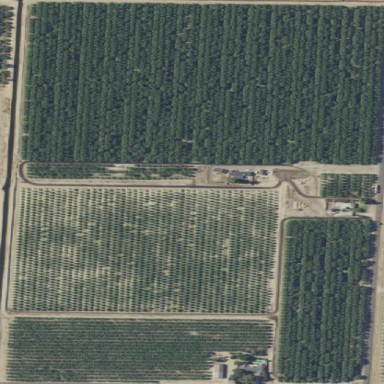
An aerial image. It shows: Almond orchard with rows of almond trees.